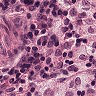
Metastatic tissue present: no